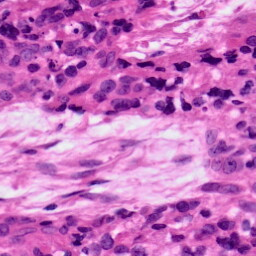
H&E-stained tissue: Ovarian